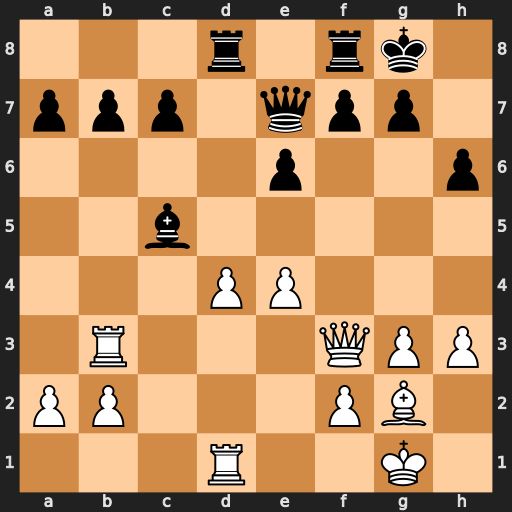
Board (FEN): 3r1rk1/ppp1qpp1/4p2p/2b5/3PP3/1R3QPP/PP3PB1/3R2K1
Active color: w
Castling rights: -
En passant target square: -
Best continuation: dxc5 Rxd1+ Qxd1